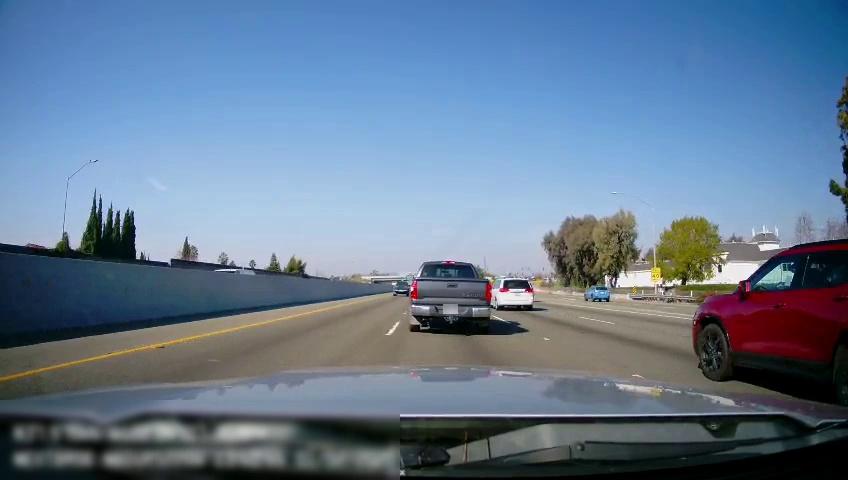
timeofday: Day
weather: Sunny
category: Drivable Space
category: Vehicles | Truck
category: Vehicles | SUV
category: Vehicles | Truck
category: Vehicles | SUV
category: Vehicles | Car
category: Vehicles | Truck
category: Lanes | Alternate Lane
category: Lanes | Current Lane
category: Lanes | Alternate Lane
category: Lanes | Alternate Lane
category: Lanes | Alternate Lane
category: Lanes | Alternate Lane
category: Traffic | Signs